Question: I'm trying to draw an arrow using Python turtle. But when it gets to the head of the arrow, I get the turtle heading and add 45 degrees to draw half of the arrow, then get back to the same position to draw the other part. I set the correct angle but then everything goes wrong:
# Initialization
'''
StartPointX=0
StartPointY=0
MaxX=100
MaxY=100
'''
# Drawing The arrow line
'''
Brush.goto(StartPointX,StartPointY)
Brush.goto(MaxX,MaxY)
'''
# Drawing arrow head
'''
Brush.left(45)
Brush.backward(20)
Brush.forward(20)
Brush.right(90)
Brush.backward(20)
'''
Output image:

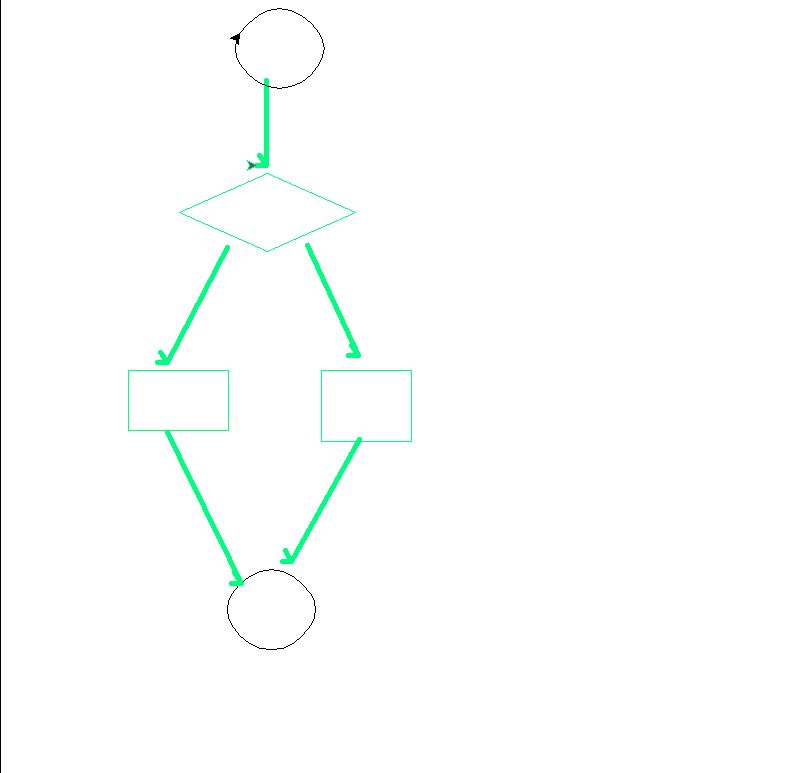
Answer: The problem is you're ignoring the of the turtle. When you use 'goto()' the heading of the turtle is unchanged. When you write 'left(45)', it's left 45 degrees relative to what? Left of the current heading, which hasn't been set:
'''
from turtle import Screen, Turtle
StartPointX = 0
StartPointY = 0
MaxX = 100
MaxY = 100
screen = Screen()
brush = Turtle()
# Drawing The arrow line
brush.penup()
brush.goto(StartPointX, StartPointY)
brush.pendown()
brush.setheading(brush.towards(MaxX, MaxY))
brush.goto(MaxX, MaxY)
# Drawing arrow head
brush.left(45)
brush.backward(20)
brush.forward(20)
brush.right(90)
brush.backward(20)
brush.hideturtle()
screen.exitonclick()
'''
Another way to approach this:
'''
MaxX = 100
MaxY = 100
# ...
brush.setheading(brush.towards(MaxX, MaxY))
brush.goto(MaxX, MaxY)
'''
Is to control the heading and use 'forward()' instead of 'goto()':
'''
Distance = 140
# ...
brush.setheading(45)
brush.forward(Distance)
'''